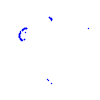
Particle: proton